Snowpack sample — Buffalo Mountain, Silverthorne, Colorado, USA (1/25/25, 10:11 AM MST)
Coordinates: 39.6222, -106.1139
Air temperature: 22 °F
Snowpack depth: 110 cm
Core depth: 10 cm
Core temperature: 46.4 °F
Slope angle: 12°, slope face: 102°
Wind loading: high
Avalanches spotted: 0
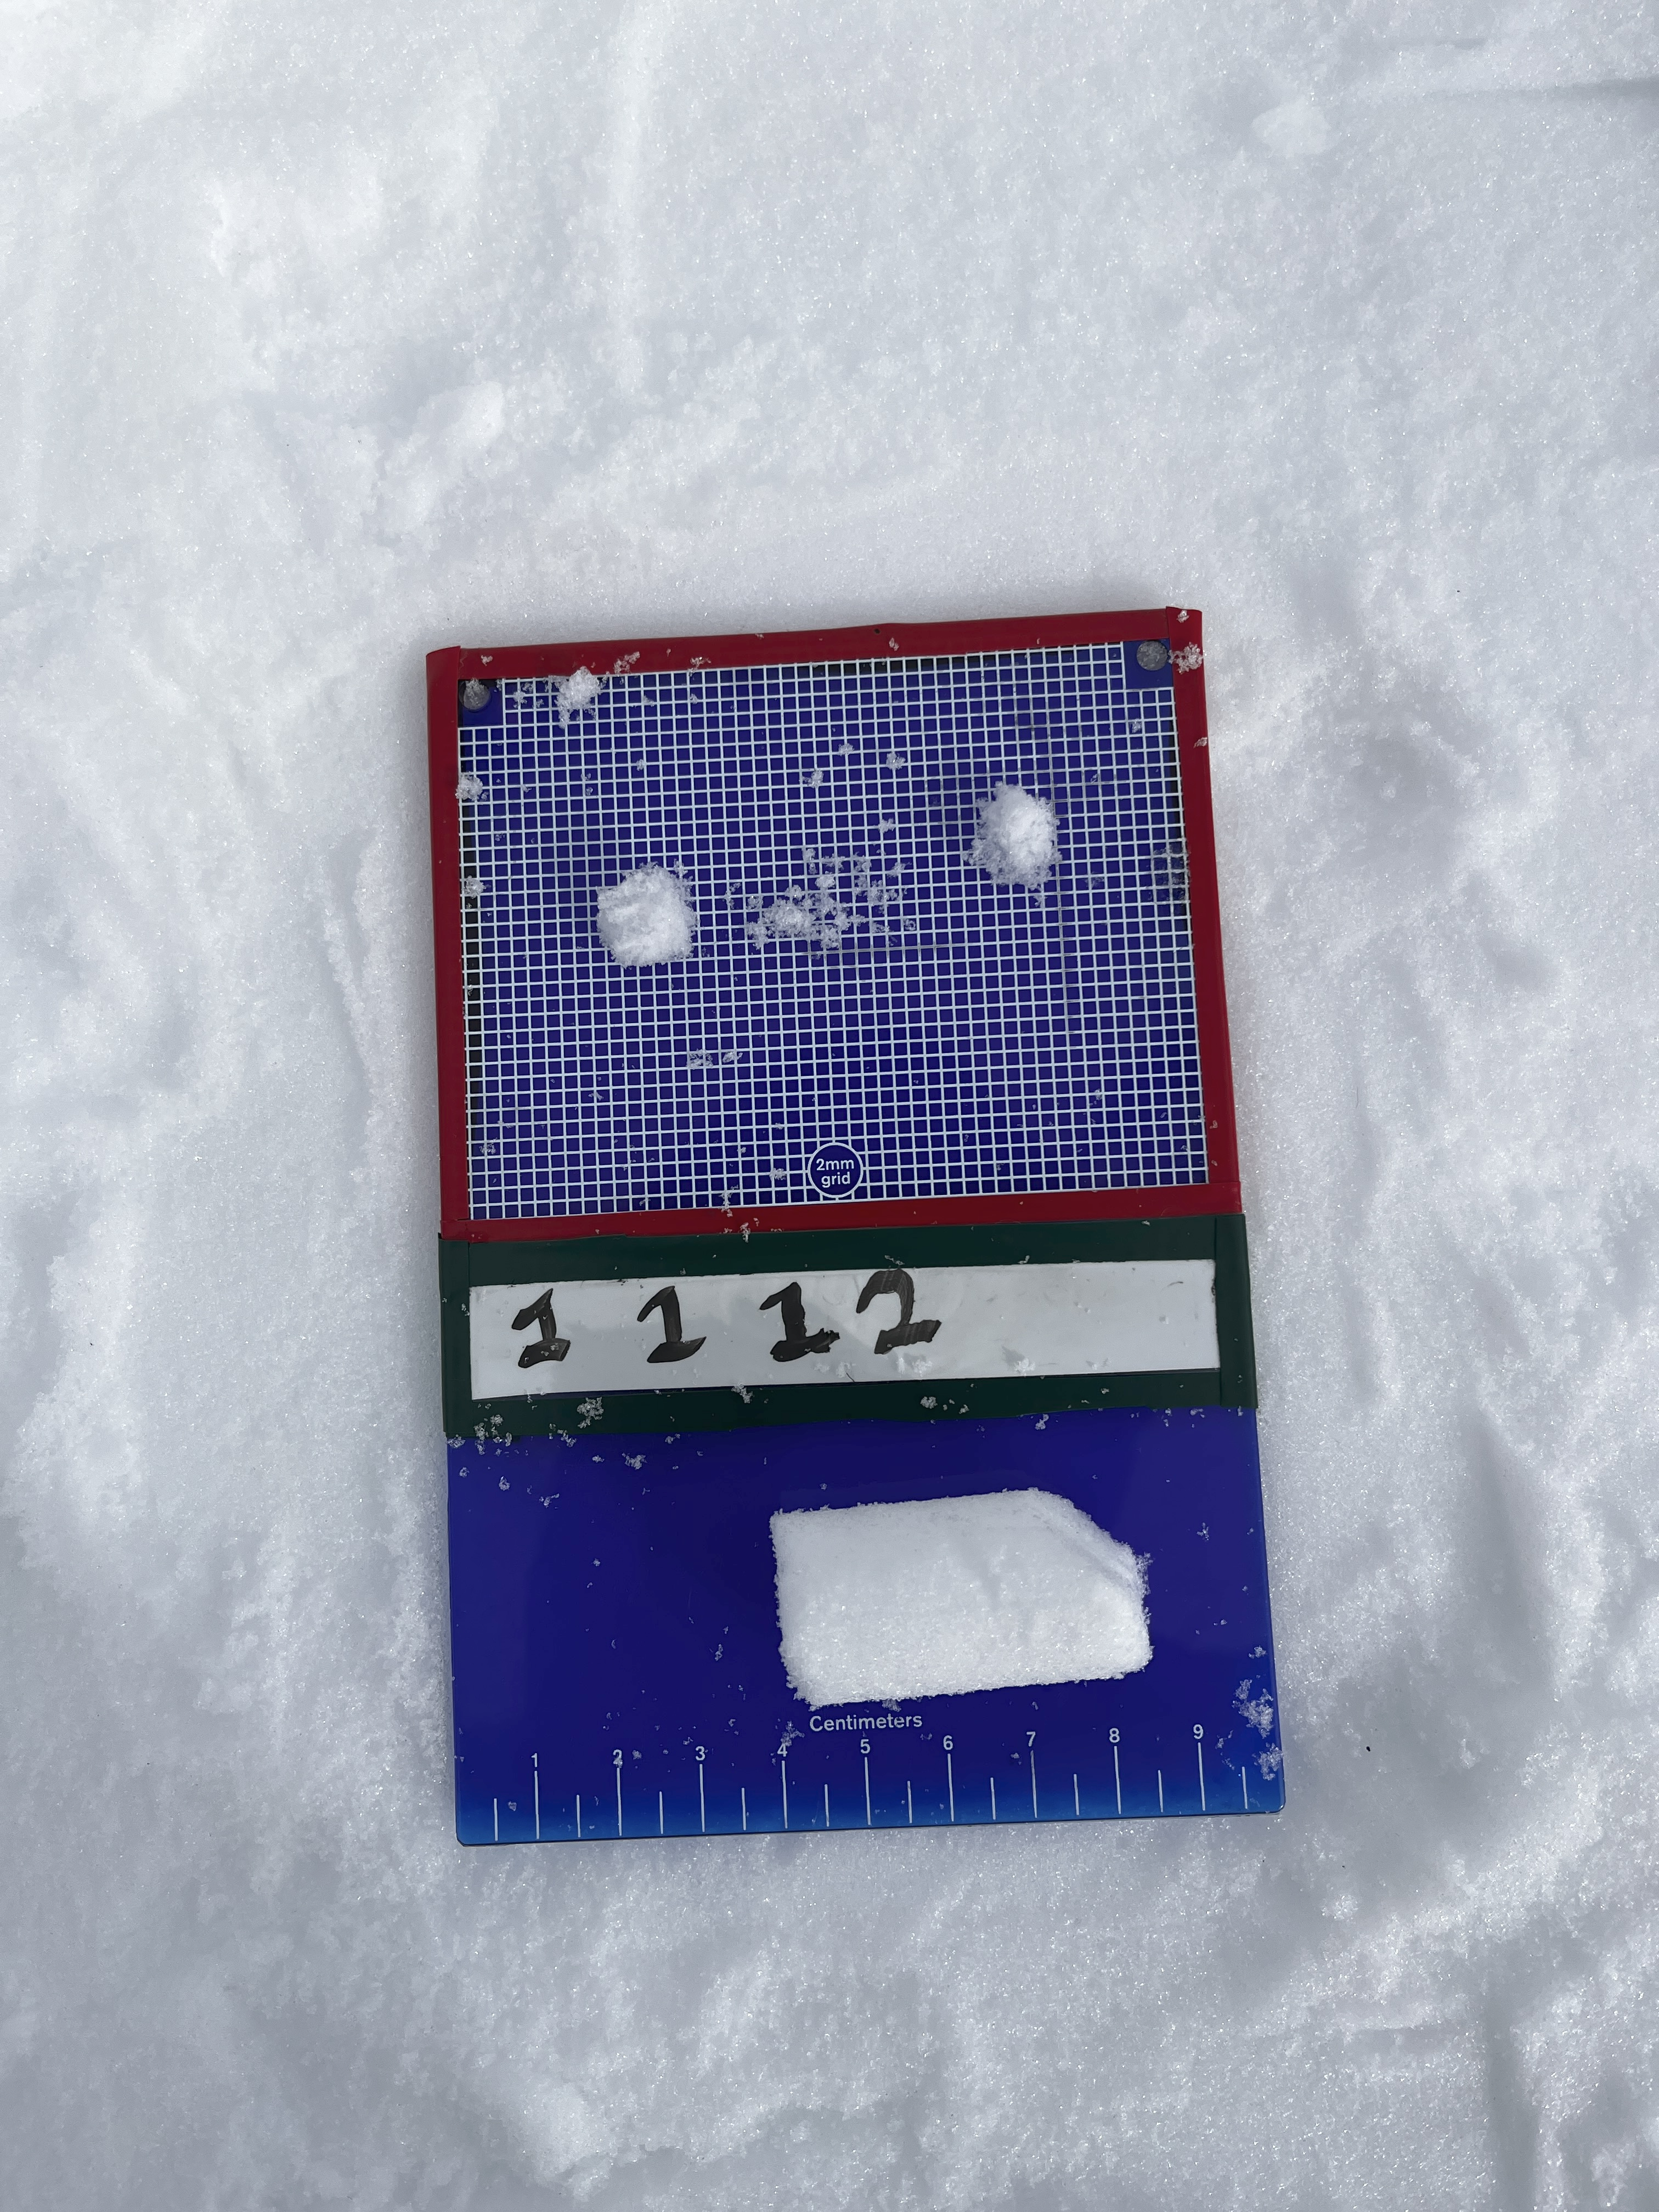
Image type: crystal_card
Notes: No avalanches nearby, collected on the outskirts of a fire break 15 meters from the treeline, on way to Buffalo and Red Mountain